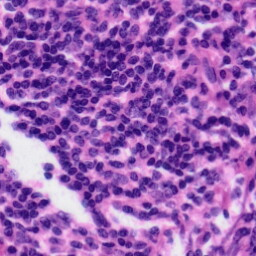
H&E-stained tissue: Tonsil